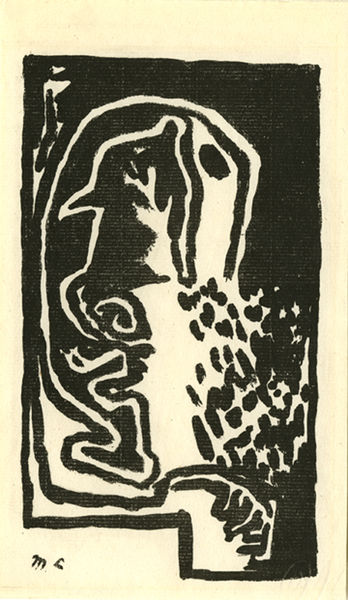
Titel: Untitled, Untitled
Künstler: Mikhail Larionov
Standort: Amherst (Massachusetts, USA)
Institution: Mead Art Museum, Amherst College
Schlagwörter: weiß, gelb, schwarz, zeichnung, arme, rahmen, auge, abstrakt, linien, white, essen, black, dark, painting, yellow, print, fallen, striche, umriss, pinsel, flower, fressen, line, abstract, horse, dinosaurier, fallend, schmierig, point, points, curve